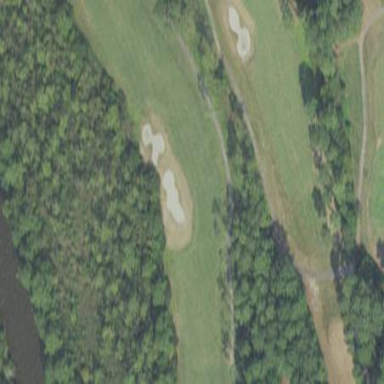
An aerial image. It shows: Grassy fairway on golf course.